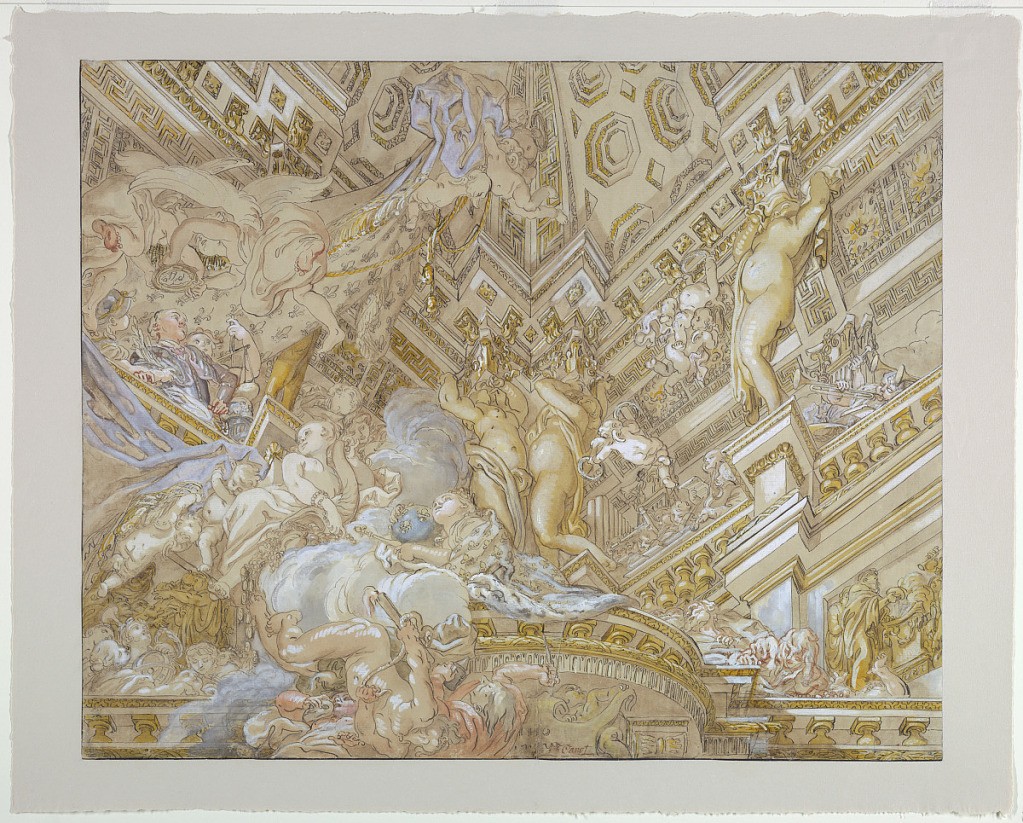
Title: Ceiling Design
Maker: Philippe Canot
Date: ca. 1727
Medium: Pen and in, brush and watercolor, gouache
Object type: Drawing
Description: The boy king, Louis XV (1710-1774) stands on a gallery accompanied by Justice and Bellona and crowned by two genii. Abundance is present as well as France, and demons appear to be fleeing the scene. Music greets the king from another gallery. Caryatids support the entablature.